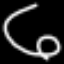
Label: squiggle